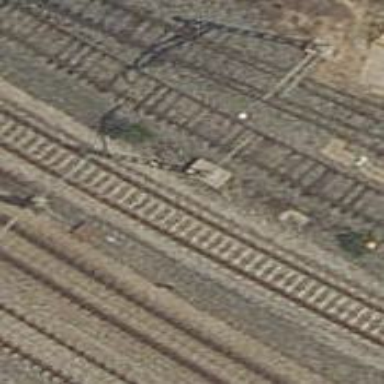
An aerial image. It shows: Rail yard with electrified contact lines for the trains.